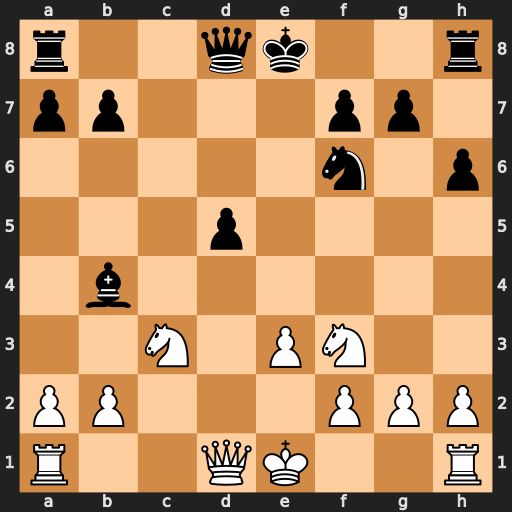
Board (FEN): r2qk2r/pp3pp1/5n1p/3p4/1b6/2N1PN2/PP3PPP/R2QK2R
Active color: w
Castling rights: KQkq
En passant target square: -
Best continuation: Qa4+ Qd7 Qxb4